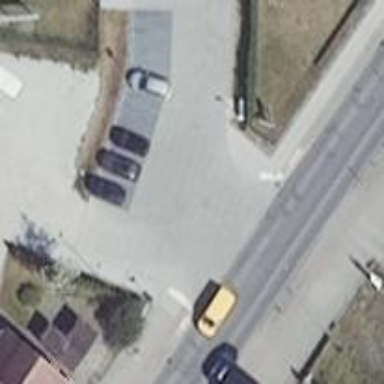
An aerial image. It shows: Driveway.